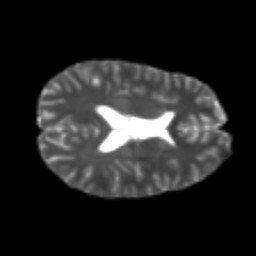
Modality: T2w
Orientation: axial
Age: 20
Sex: male
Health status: healthy
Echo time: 0.074 s